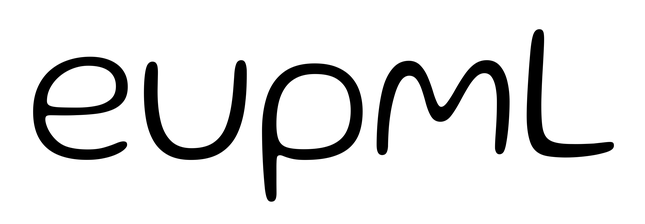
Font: Gluten_ExtraLight